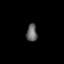
Tissue: prostate
Cell type: Myeloid cells
Senescence score: 0.3464
Nuclear area (px): 181
Mean DAPI intensity: 103.21